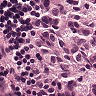
Metastatic tissue present: yes